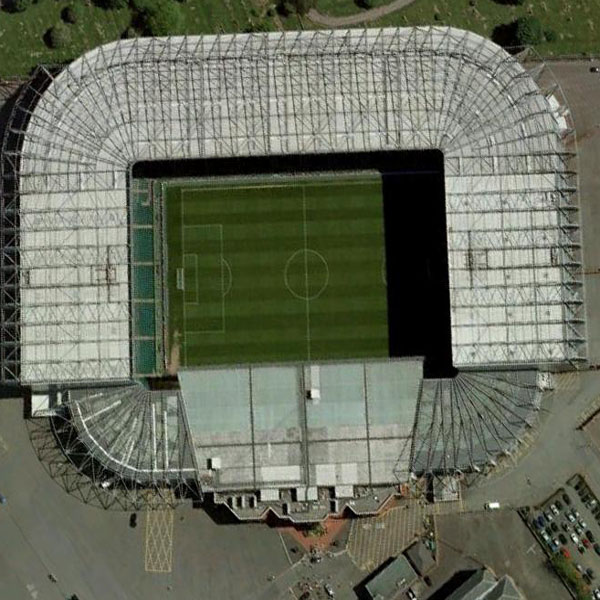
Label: footballField